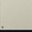
Piece: xx